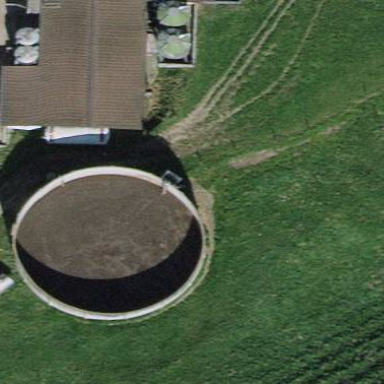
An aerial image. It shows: Silo building.